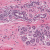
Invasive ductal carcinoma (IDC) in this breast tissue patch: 0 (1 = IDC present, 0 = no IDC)